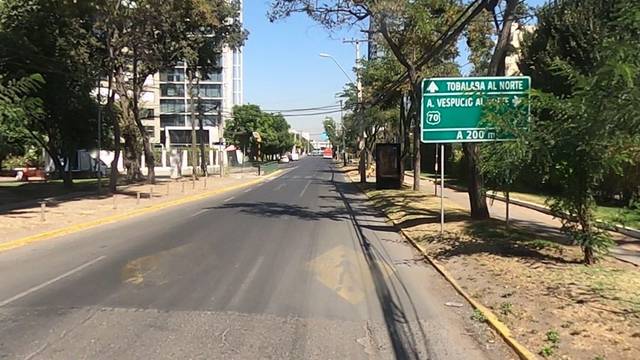
Region: Chile
Coordinates: -33.438, -70.57